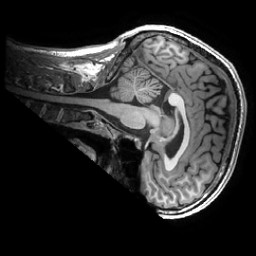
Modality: T1w
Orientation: sagittal
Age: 31
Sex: male
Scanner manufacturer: ge
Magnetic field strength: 3 T
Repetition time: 0.0073 s
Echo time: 0.003 s